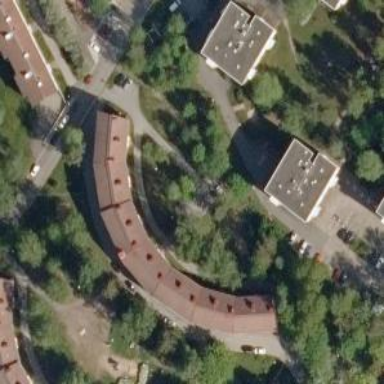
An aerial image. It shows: Gabled roof apartments building.